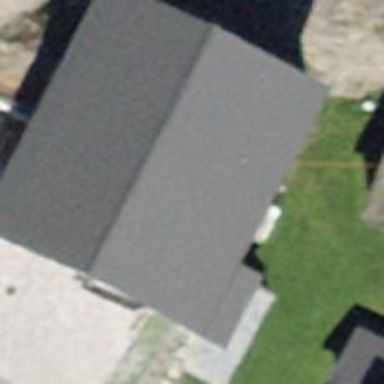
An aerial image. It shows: Building with tiled roof.